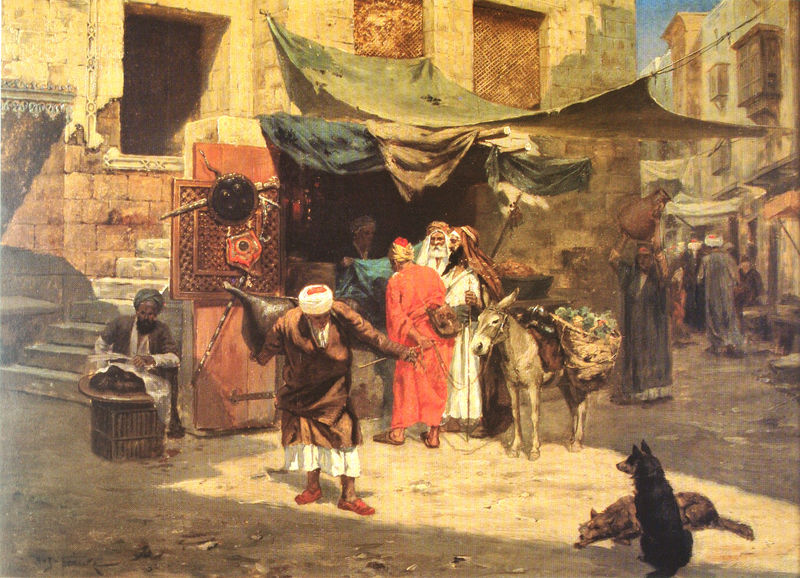
Titel: Basar
Künstler: Albert Joseph Franke
Standort: Wuppertal
Institution: Privatbesitz
Schlagwörter: blau, dunkel, gemälde, himmel, mann, schatten, umhang, weiß, wolken, gelb, grün, menschen, ocker, sand, sitzen, stadt, braun, fenster, frankreich, frau, grau, hell, kleider, licht, männer, reden, schwarz, strasse, tür, zeichnung, gebäude, haus, hund, hunde, obst, rot, tier, tiere, tuch, weg, wolke, beige, gespräch, teppich, bart, bärte, architektur, mensch, stehen, steine, tragen, vollbart, erde, häuser, gitter, pfad, sonne, boden, gewand, kutte, mantel, reich, stoff, stoffe, tücher, gewänder, händler, klassizismus, personen, person, ohren, esel, engel, gemüse, keramik, krug, schwanz, kopfbedeckung, gasse, geschäft, unterhaltung, fußboden, schuhe, körbe, last, lehm, schleppen, afrika, hitze, wüste, dorf, mauer, laden, markt, platz, besucher, treppe, men, red, steps, window, figures, painting, robe, korb, rug, brown, staircase, stufen, sandalen, schild, verkauf, verkäufer, alter, greis, orient, mauerwerk, schwert, schwerter, säbel, waffen, waffe, einkaufen, stand, schuh, verhandlung, maultier, muli, arabisch, sandale, handwerker, werkzeug, fruit, stone, dolch, street, village, baldachin, marktplatz, slevogt, lasttier, turban, dog, dogs, ausruhen, käufer, marktstand, araber, turbane, town, dirt, ägypten, city, basket, tragekorb, delacroix, pantinen, waren, lastesel, abendland, basar, baser, bazar, degebn, kairo, ladens, schalfen, sonnensegel, tand, verhandeln, shield, plane, kaftan, tent, work, doorway, market, arab, jug, canopy, zeltplane, ass, store, donkey, street scene, sale, sell, vendor, shopping, vendors, vegetables, orientalizing, merchant, water jug, bazaar, morroco, water jub, frau mit krug, szene mittelalter